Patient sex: M
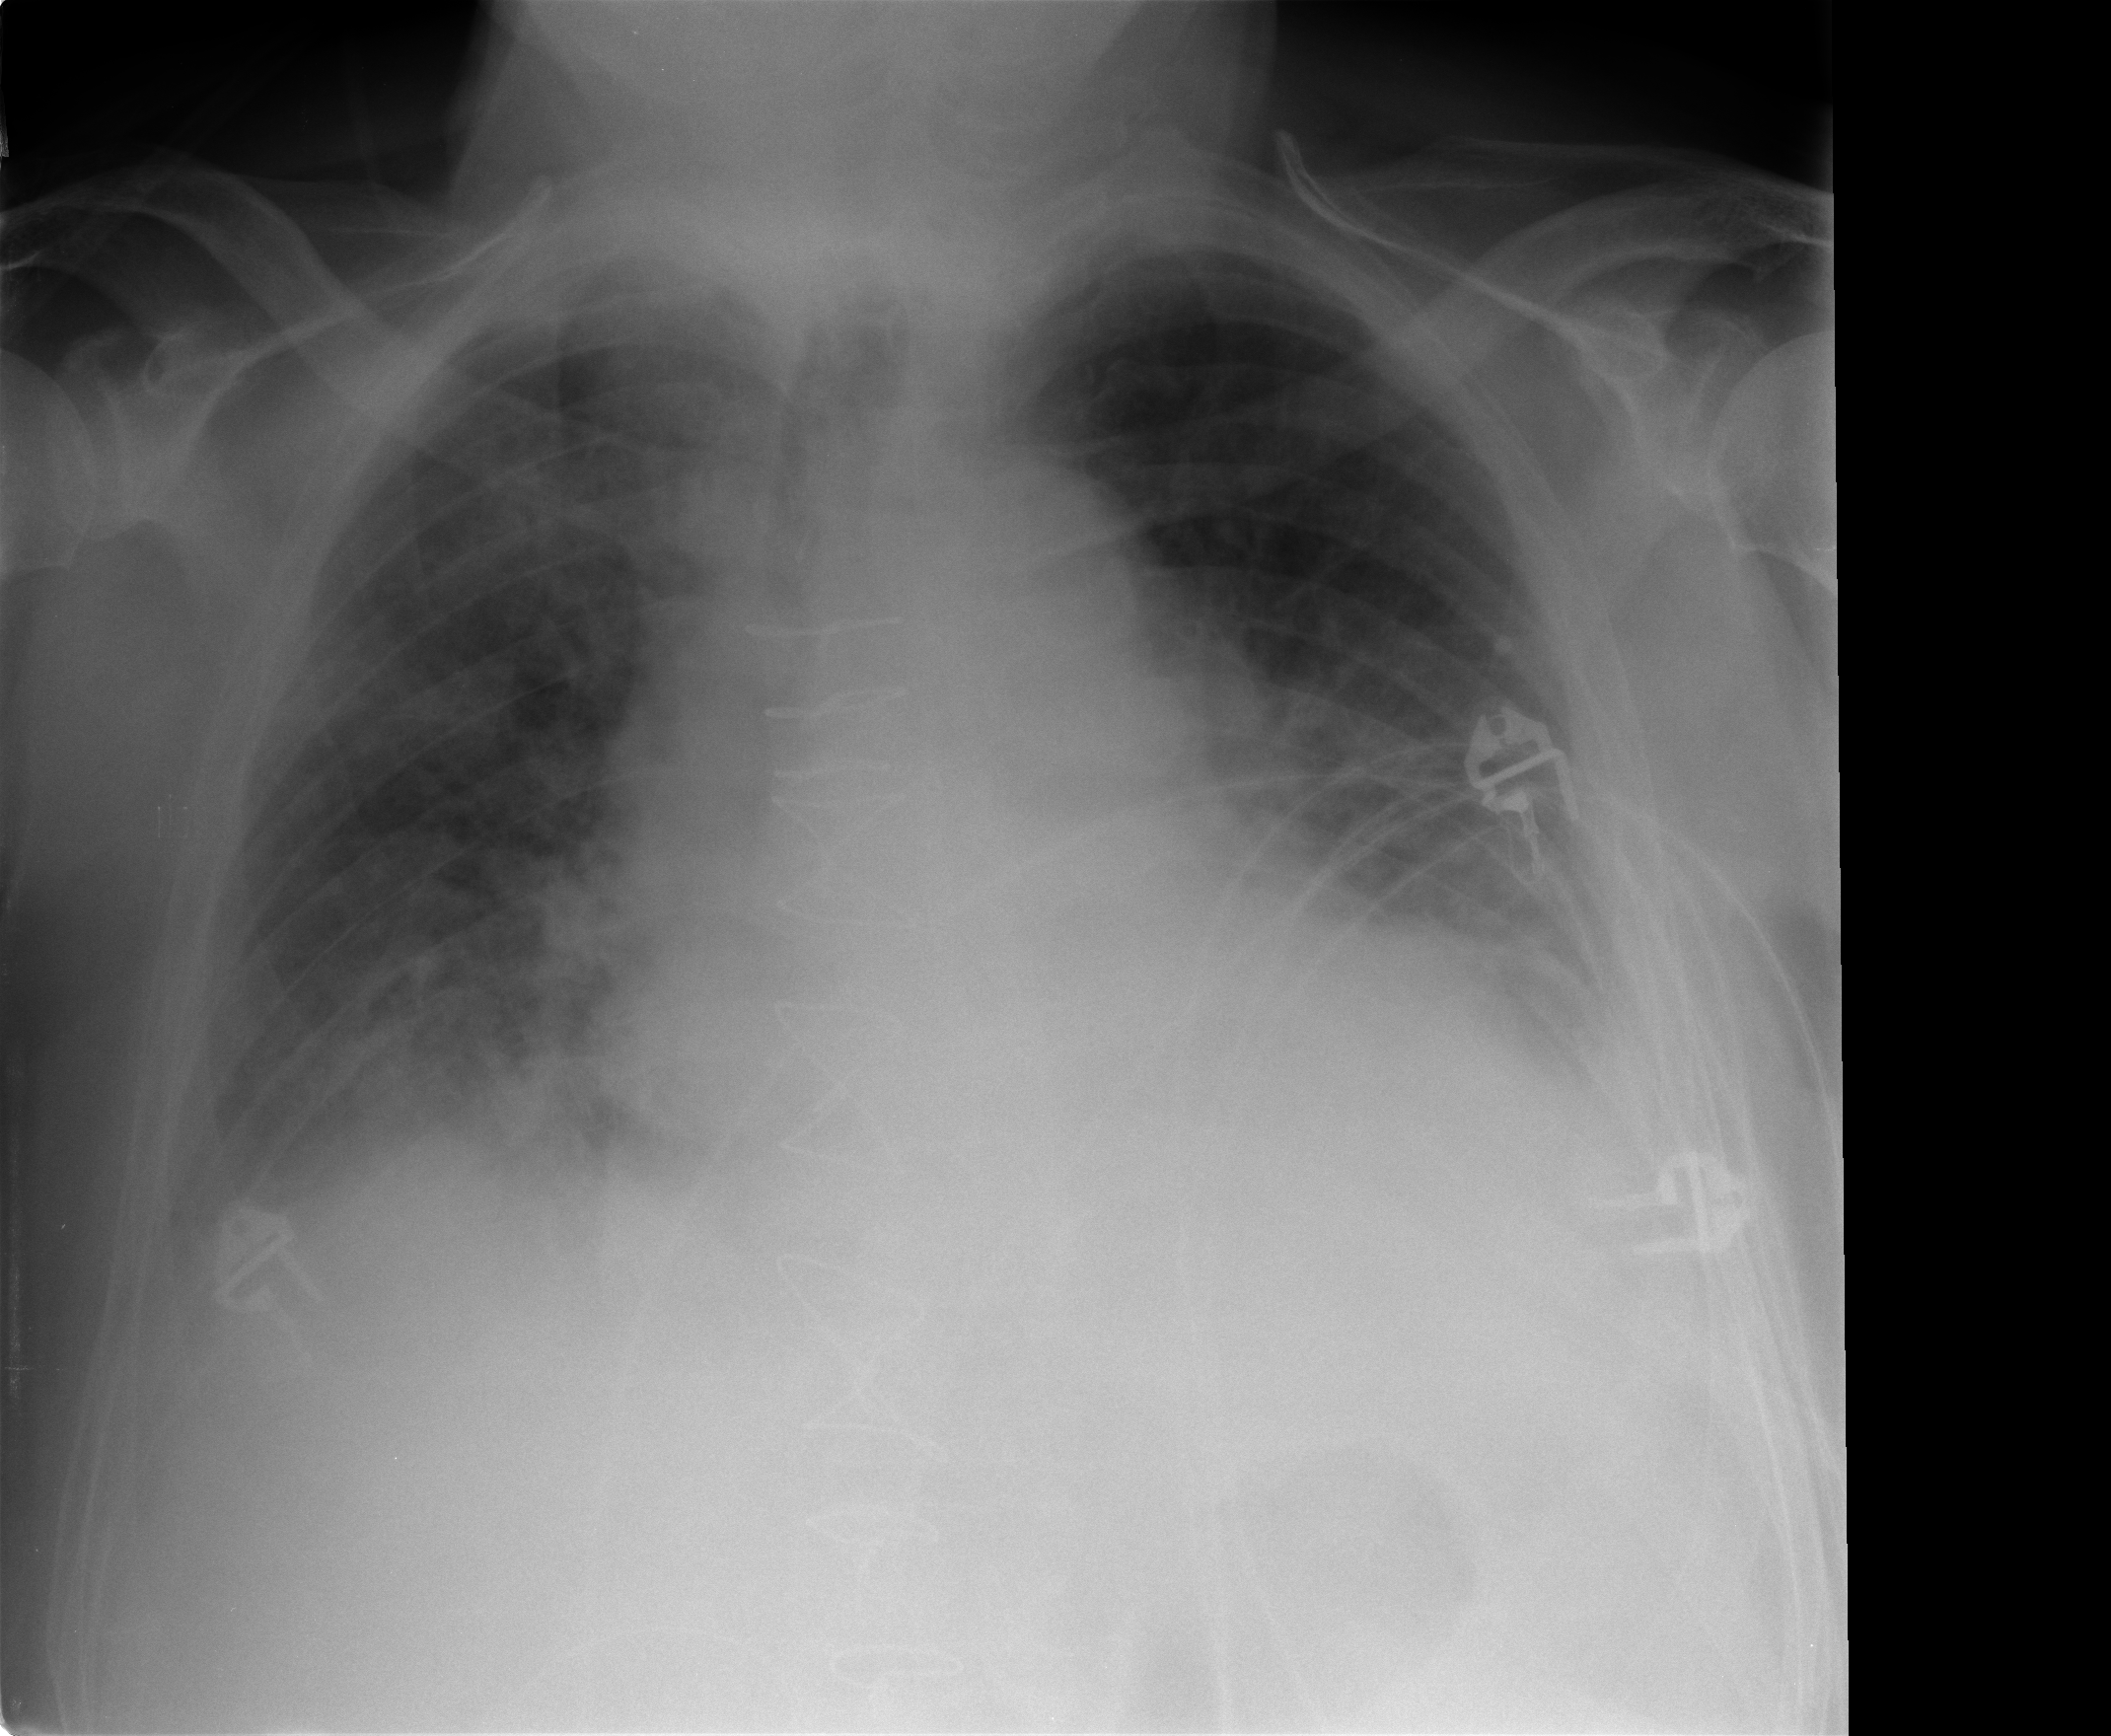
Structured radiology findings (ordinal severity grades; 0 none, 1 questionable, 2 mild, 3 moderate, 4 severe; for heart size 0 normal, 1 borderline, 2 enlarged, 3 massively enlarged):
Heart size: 3
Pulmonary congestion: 2
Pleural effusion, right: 2
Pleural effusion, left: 2
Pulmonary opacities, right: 3
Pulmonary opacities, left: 2
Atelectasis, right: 2
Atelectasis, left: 2